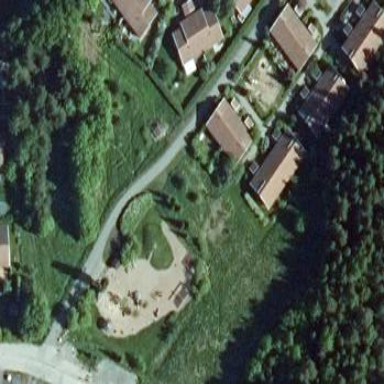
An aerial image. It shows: Playground area for leisure land.